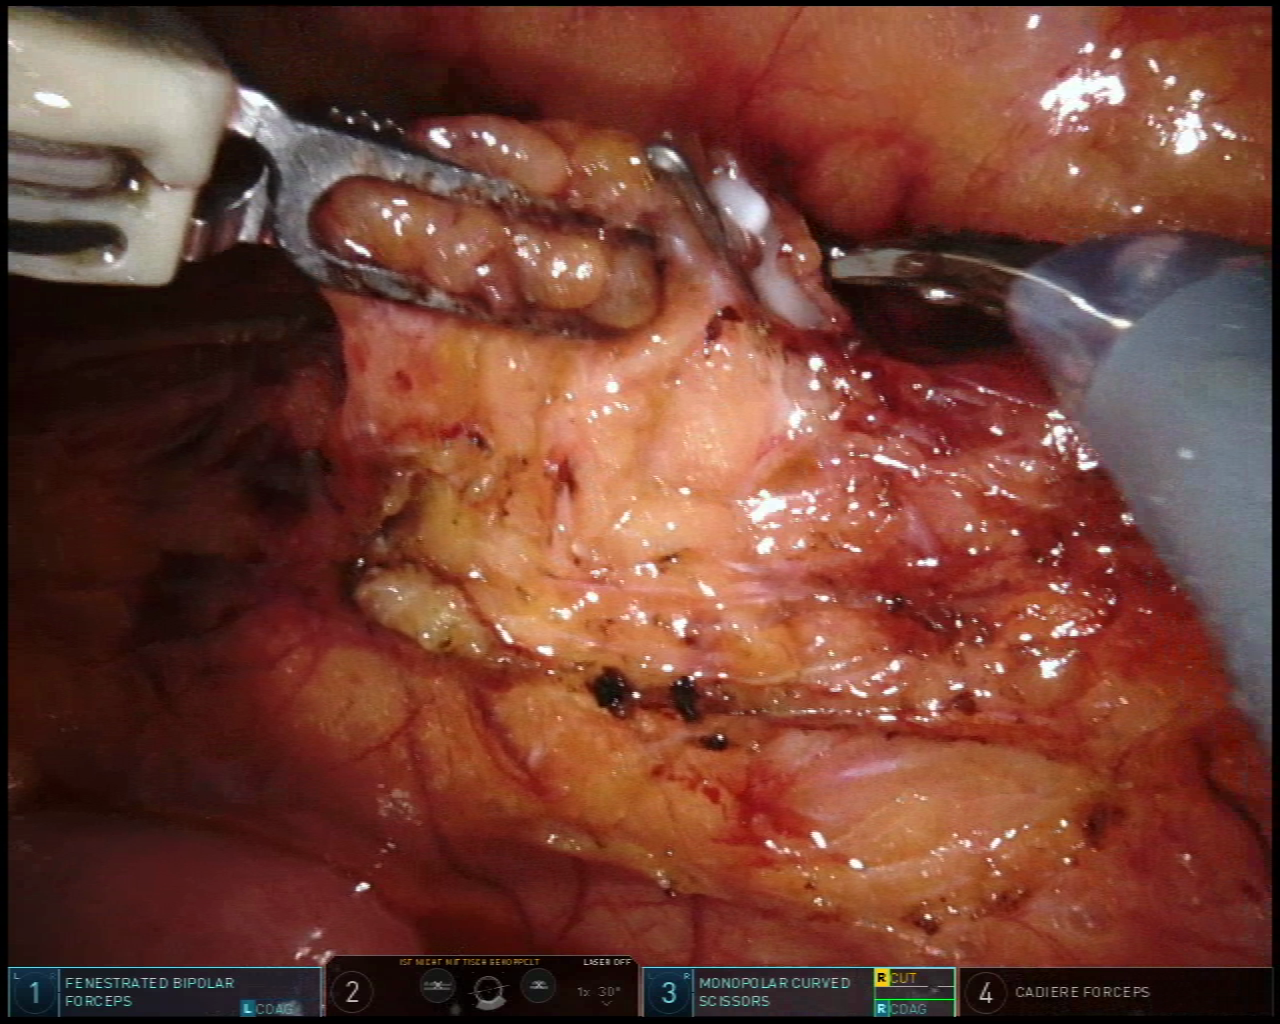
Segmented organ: small_intestine
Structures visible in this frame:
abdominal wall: no
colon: no
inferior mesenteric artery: no
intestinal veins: no
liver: no
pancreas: no
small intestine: yes
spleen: no
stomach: no
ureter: no
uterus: no
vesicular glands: no